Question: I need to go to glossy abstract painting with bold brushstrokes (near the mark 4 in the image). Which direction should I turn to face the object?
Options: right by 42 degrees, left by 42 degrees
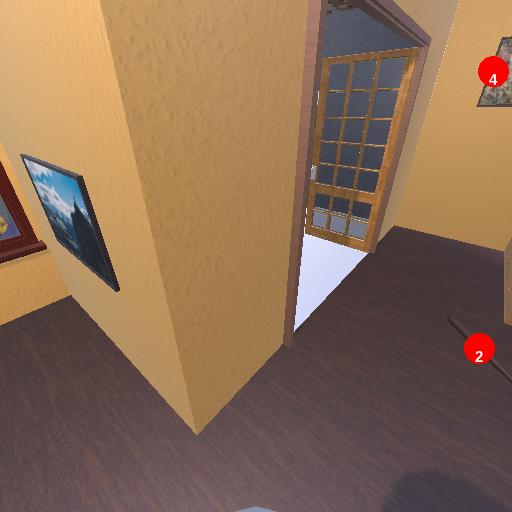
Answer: right by 42 degrees